Question:
I am trying to create a simple Web App. When I created my first newFile.html file, it won't show me the content of it, as you can see it in the Image attached below.
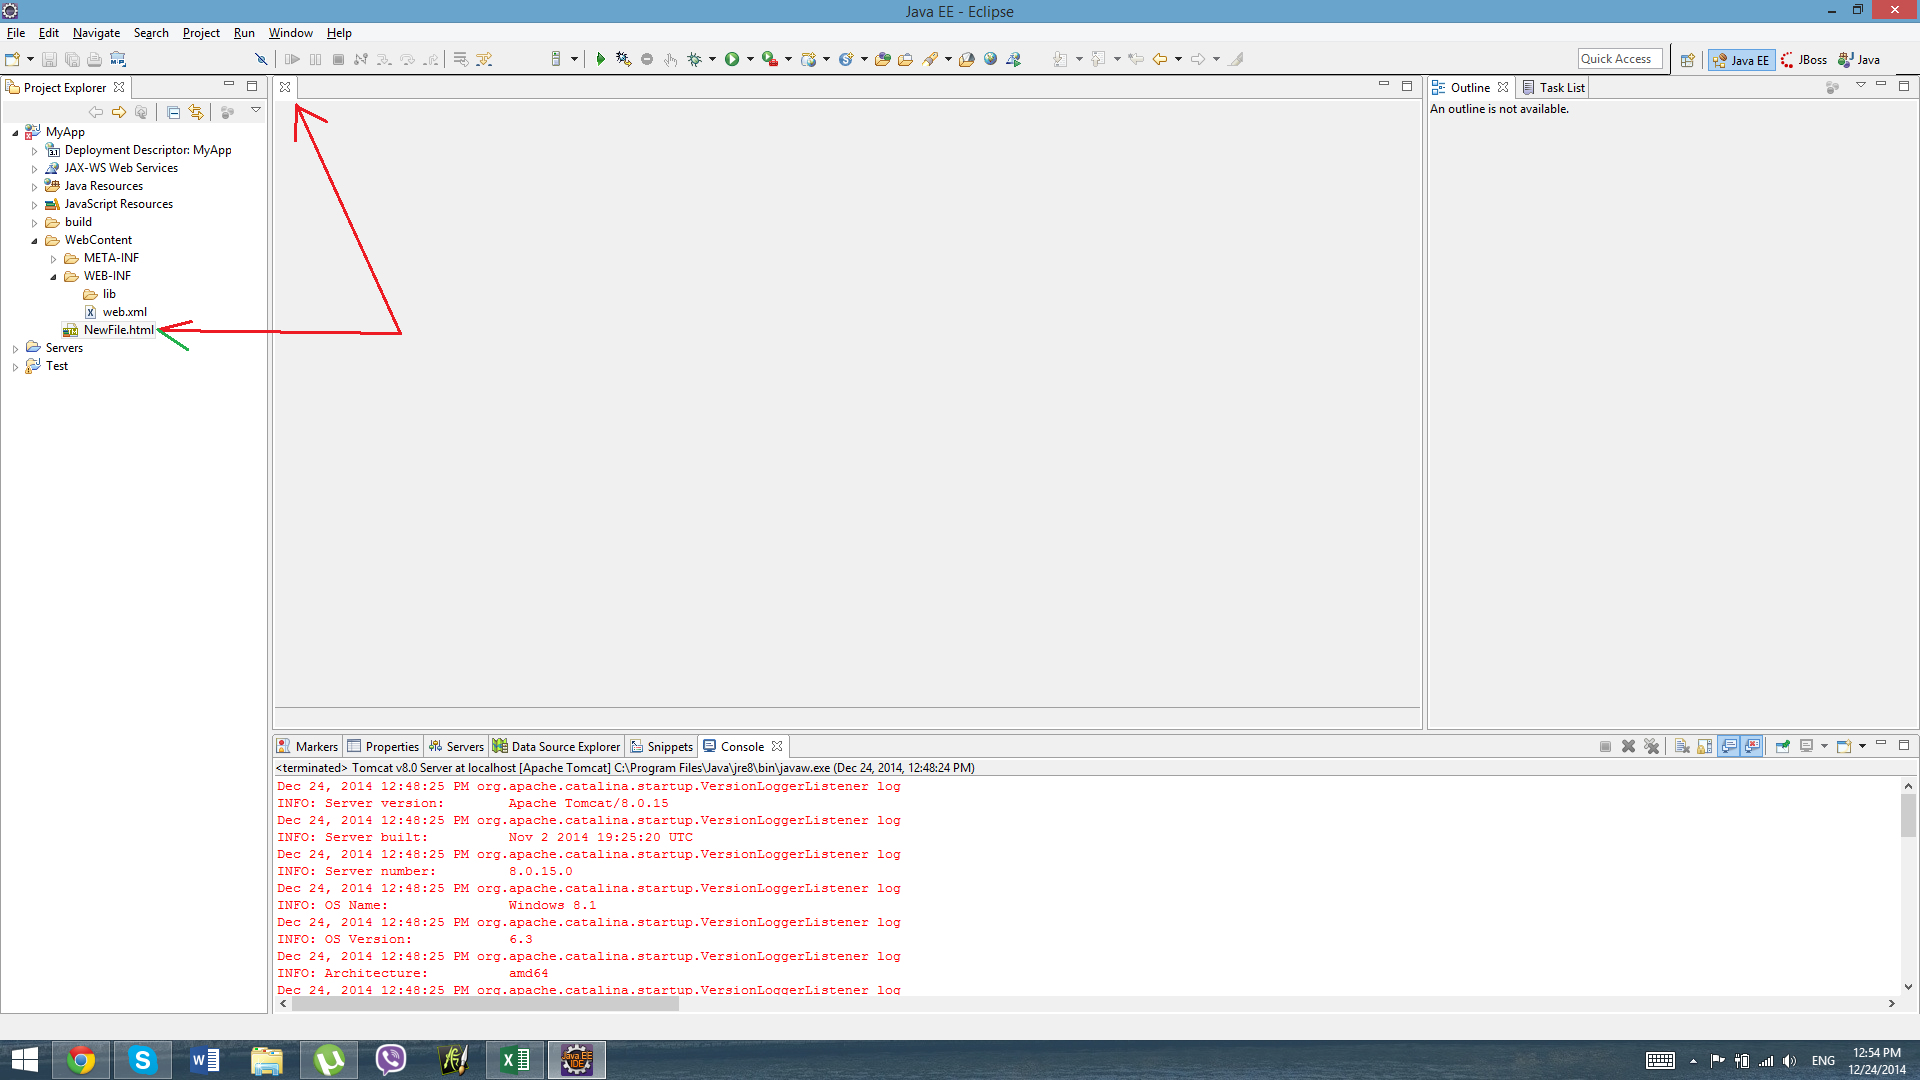
Answer: Try opening the with :
1. Right click on the NewFile.html
2. Navigate to Open With
3. Select HTML Editor